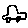
Label: car